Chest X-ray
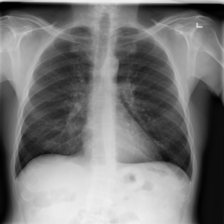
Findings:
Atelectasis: negative
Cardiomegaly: negative
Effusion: negative
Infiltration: negative
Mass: negative
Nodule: negative
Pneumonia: negative
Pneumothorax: negative
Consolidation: negative
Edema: negative
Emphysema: negative
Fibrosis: negative
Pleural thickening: negative
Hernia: negative